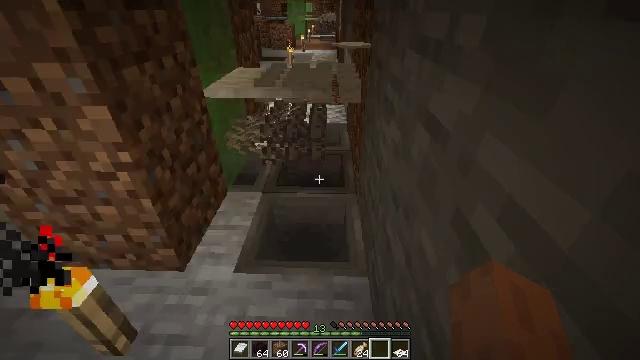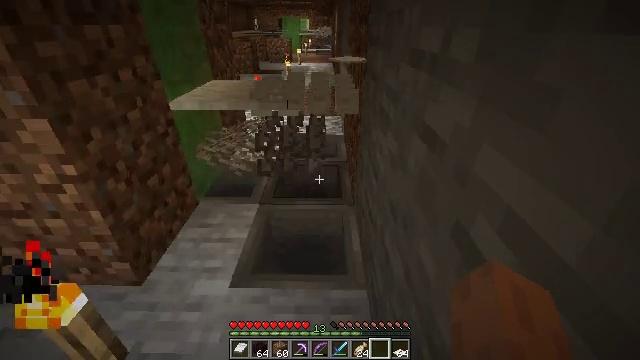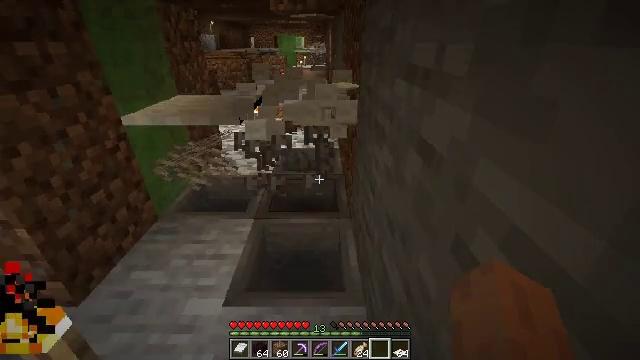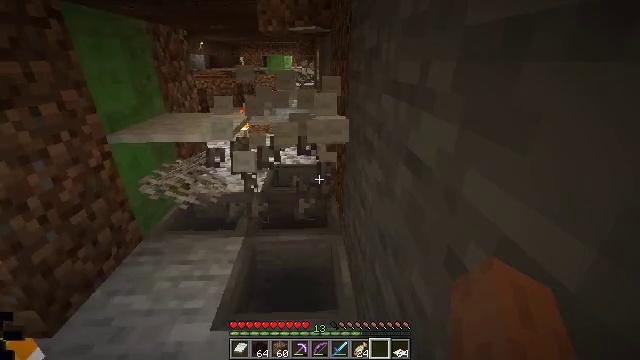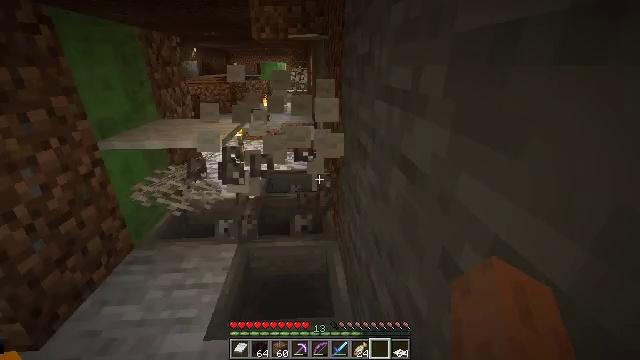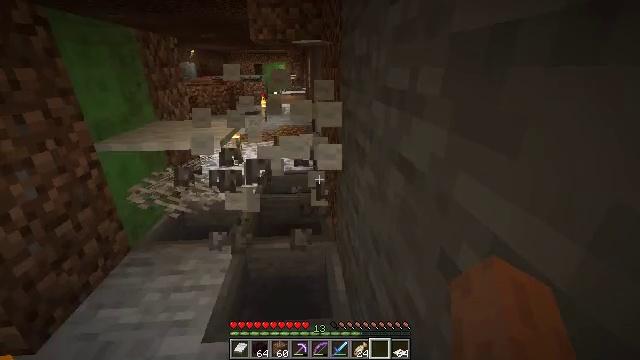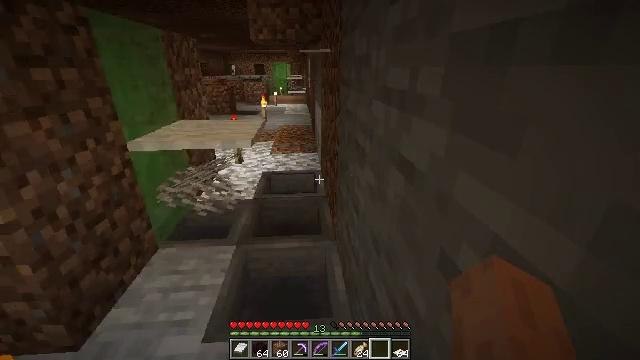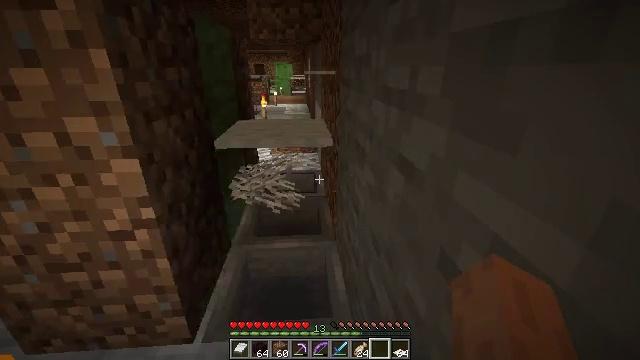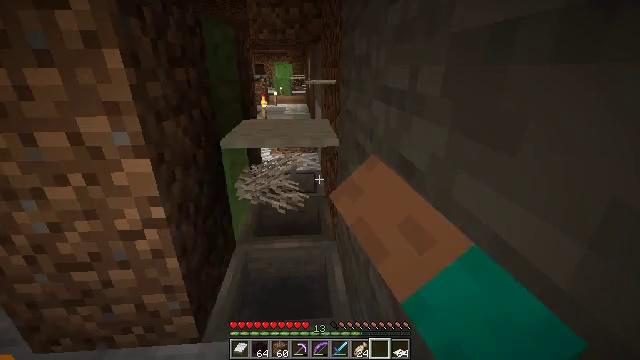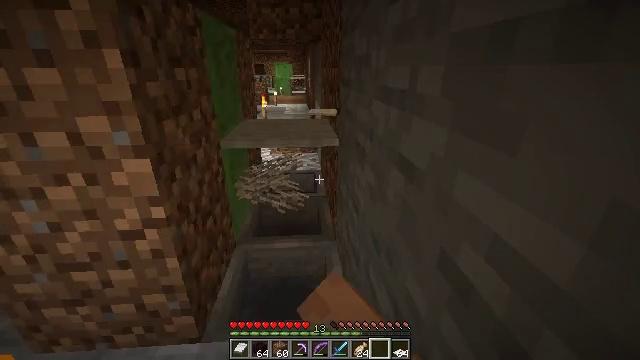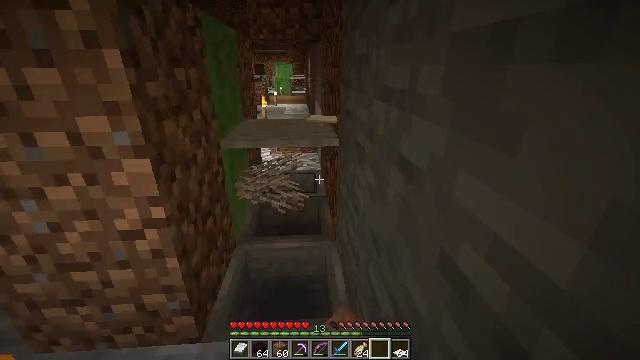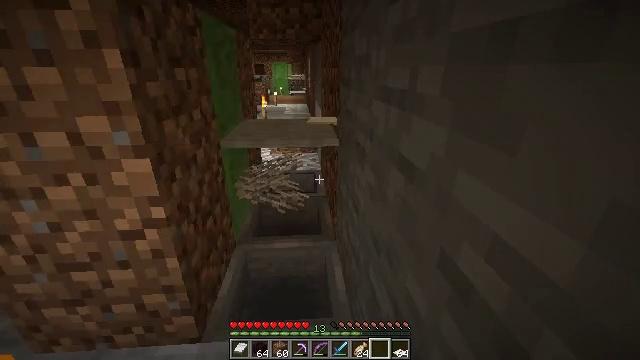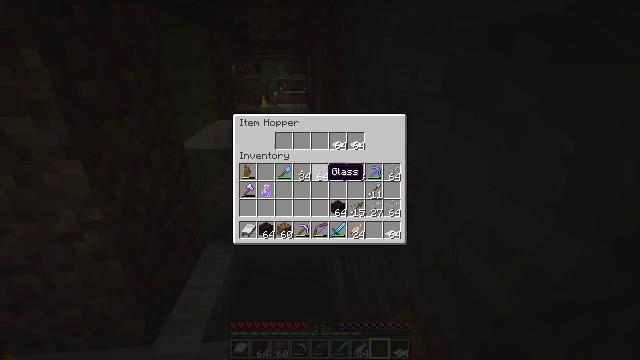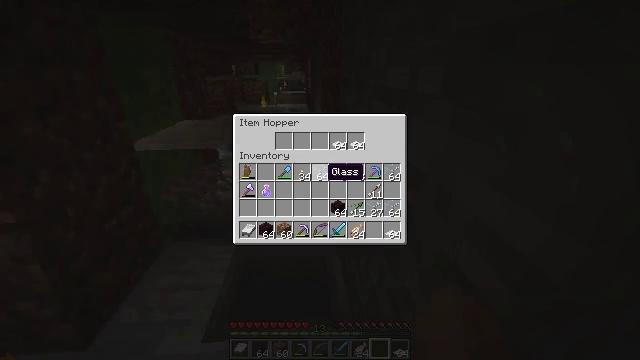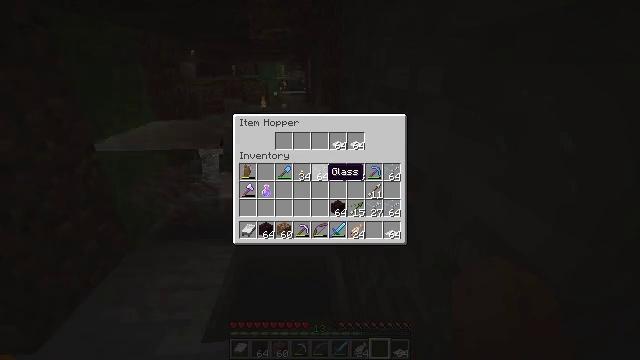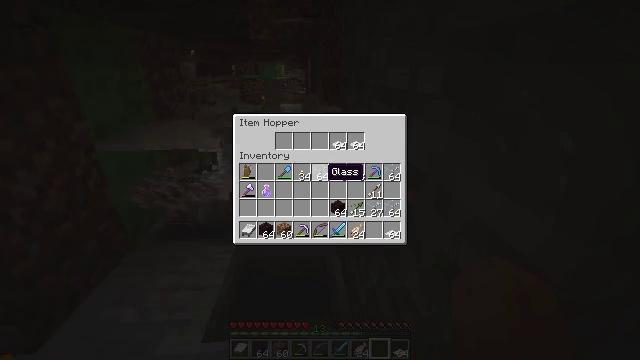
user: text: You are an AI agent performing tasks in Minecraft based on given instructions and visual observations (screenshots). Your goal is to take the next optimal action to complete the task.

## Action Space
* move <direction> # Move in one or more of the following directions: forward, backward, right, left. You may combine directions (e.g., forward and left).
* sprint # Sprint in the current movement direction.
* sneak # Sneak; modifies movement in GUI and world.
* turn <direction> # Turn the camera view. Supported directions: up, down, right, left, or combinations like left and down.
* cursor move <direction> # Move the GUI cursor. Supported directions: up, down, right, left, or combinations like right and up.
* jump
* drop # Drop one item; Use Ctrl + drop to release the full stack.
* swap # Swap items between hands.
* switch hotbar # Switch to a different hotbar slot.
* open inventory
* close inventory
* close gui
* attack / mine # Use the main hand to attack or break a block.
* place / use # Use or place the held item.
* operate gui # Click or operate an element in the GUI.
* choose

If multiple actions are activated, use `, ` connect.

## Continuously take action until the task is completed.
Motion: motion action
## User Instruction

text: Collect the shulker box to move it.
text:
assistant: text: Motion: turn up
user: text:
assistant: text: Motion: turn right and up
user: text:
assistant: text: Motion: turn right and up
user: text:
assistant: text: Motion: turn right and up
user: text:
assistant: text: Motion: no_op
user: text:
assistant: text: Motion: no_op
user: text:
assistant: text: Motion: use / place
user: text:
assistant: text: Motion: use / place
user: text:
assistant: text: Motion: use / place
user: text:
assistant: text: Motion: no_op
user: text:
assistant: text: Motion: no_op
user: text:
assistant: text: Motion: open gui
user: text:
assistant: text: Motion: no_op
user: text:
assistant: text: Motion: no_op
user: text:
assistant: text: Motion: no_op
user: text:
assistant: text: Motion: no_op
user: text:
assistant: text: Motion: no_op
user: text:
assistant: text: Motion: no_op
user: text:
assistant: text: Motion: no_op
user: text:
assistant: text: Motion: no_op
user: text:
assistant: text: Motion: no_op
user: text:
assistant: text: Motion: no_op
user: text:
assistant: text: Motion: no_op
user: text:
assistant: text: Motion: no_op
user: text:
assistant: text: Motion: no_op
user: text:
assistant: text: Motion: no_op
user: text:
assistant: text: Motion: no_op
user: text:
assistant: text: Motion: no_op
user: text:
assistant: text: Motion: no_op
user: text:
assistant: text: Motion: no_op